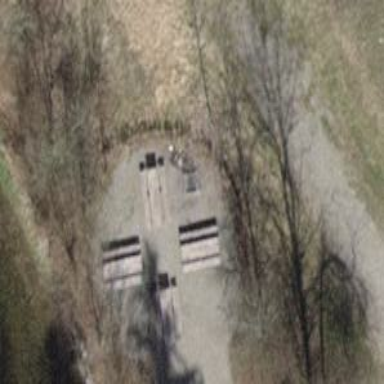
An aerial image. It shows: Picnic table located in leisure land area.